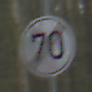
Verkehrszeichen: EndeGeschwindigkeit70
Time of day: Midday
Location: Outdoor (Nature)
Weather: Overcast
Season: NotSpecified
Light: Natural